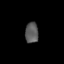
Tissue: lung
Cell type: Myeloid cells
Senescence score: 0.7788
Nuclear area (px): 269
Mean DAPI intensity: 90.004